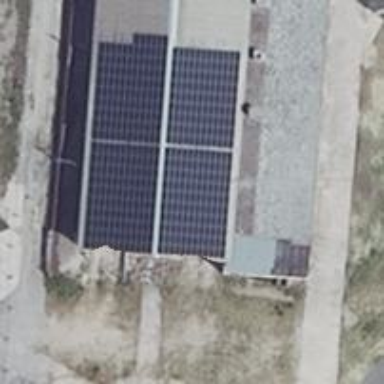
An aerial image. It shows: Solar photovoltaic panel generating electricity through small installation.